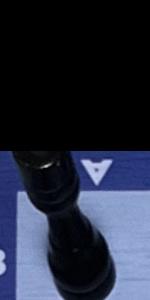
Label: Rook_Black